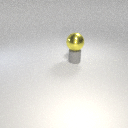
large yellow metal sphere above small gray rubber cylinder